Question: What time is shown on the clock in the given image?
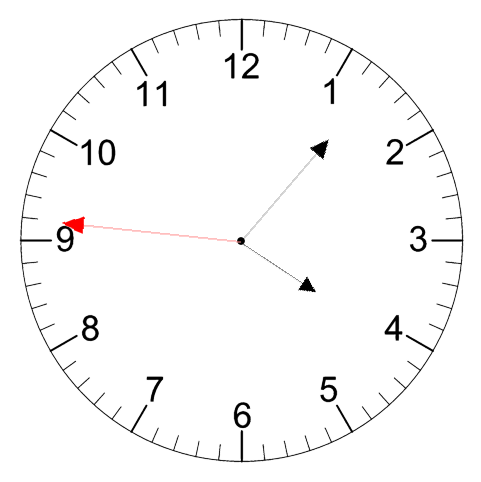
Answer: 04:06:46